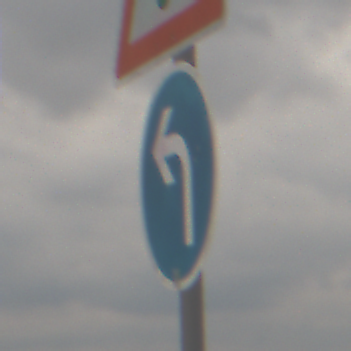
Verkehrszeichen: VorgeschriebeneFahrtrichtungLinks
Zusatzzeichen oben: Lichtzeichenanlage
Umgebung: Outdoor, Nature
Tageszeit: MorningAfternoon
Wetter: Overcast
Licht: Natural
Jahreszeit: NotSpecified
Kontrast: LowContrast